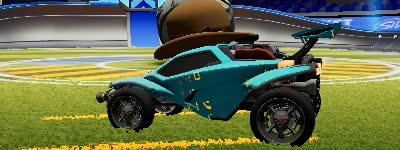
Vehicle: octane